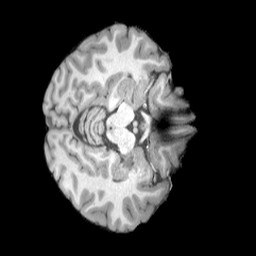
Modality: T1w
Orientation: axial
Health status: healthy